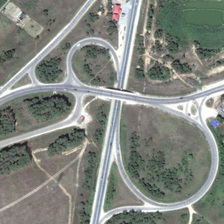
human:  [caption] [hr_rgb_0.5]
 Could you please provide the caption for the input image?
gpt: many green trees and bareland are near a viaduct .

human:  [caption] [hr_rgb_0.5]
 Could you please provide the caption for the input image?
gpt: many green trees and bareland are near a viaduct .

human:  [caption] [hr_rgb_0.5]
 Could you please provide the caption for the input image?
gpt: many green trees and bareland are near a viaduct .

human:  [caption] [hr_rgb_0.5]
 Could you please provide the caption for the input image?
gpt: many green trees and bareland are near a viaduct .

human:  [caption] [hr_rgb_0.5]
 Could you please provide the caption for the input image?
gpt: many green trees and bareland are near a viaduct .